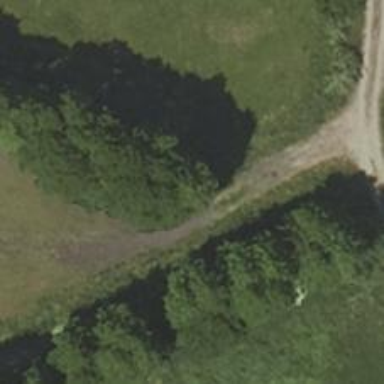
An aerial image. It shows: Row of trees in natural setting.